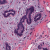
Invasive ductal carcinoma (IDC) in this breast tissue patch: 0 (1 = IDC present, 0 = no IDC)